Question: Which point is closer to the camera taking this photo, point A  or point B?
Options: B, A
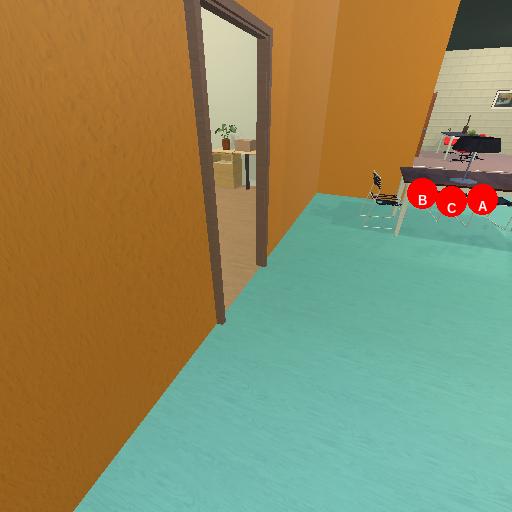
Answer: B